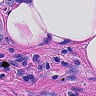
Metastatic tissue present: yes